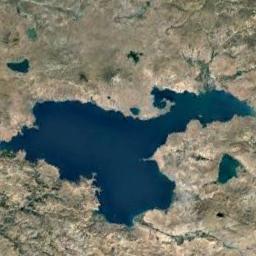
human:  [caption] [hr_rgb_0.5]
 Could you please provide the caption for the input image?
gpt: A big lake and some small lakes lie in a wasteland and the water is dark blue .

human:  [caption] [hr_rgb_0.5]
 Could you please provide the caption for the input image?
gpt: The lake is dark green .

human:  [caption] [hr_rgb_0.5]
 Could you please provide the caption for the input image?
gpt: An irregularly shaped blue lake surrounded by yellow-brown ground .